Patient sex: M
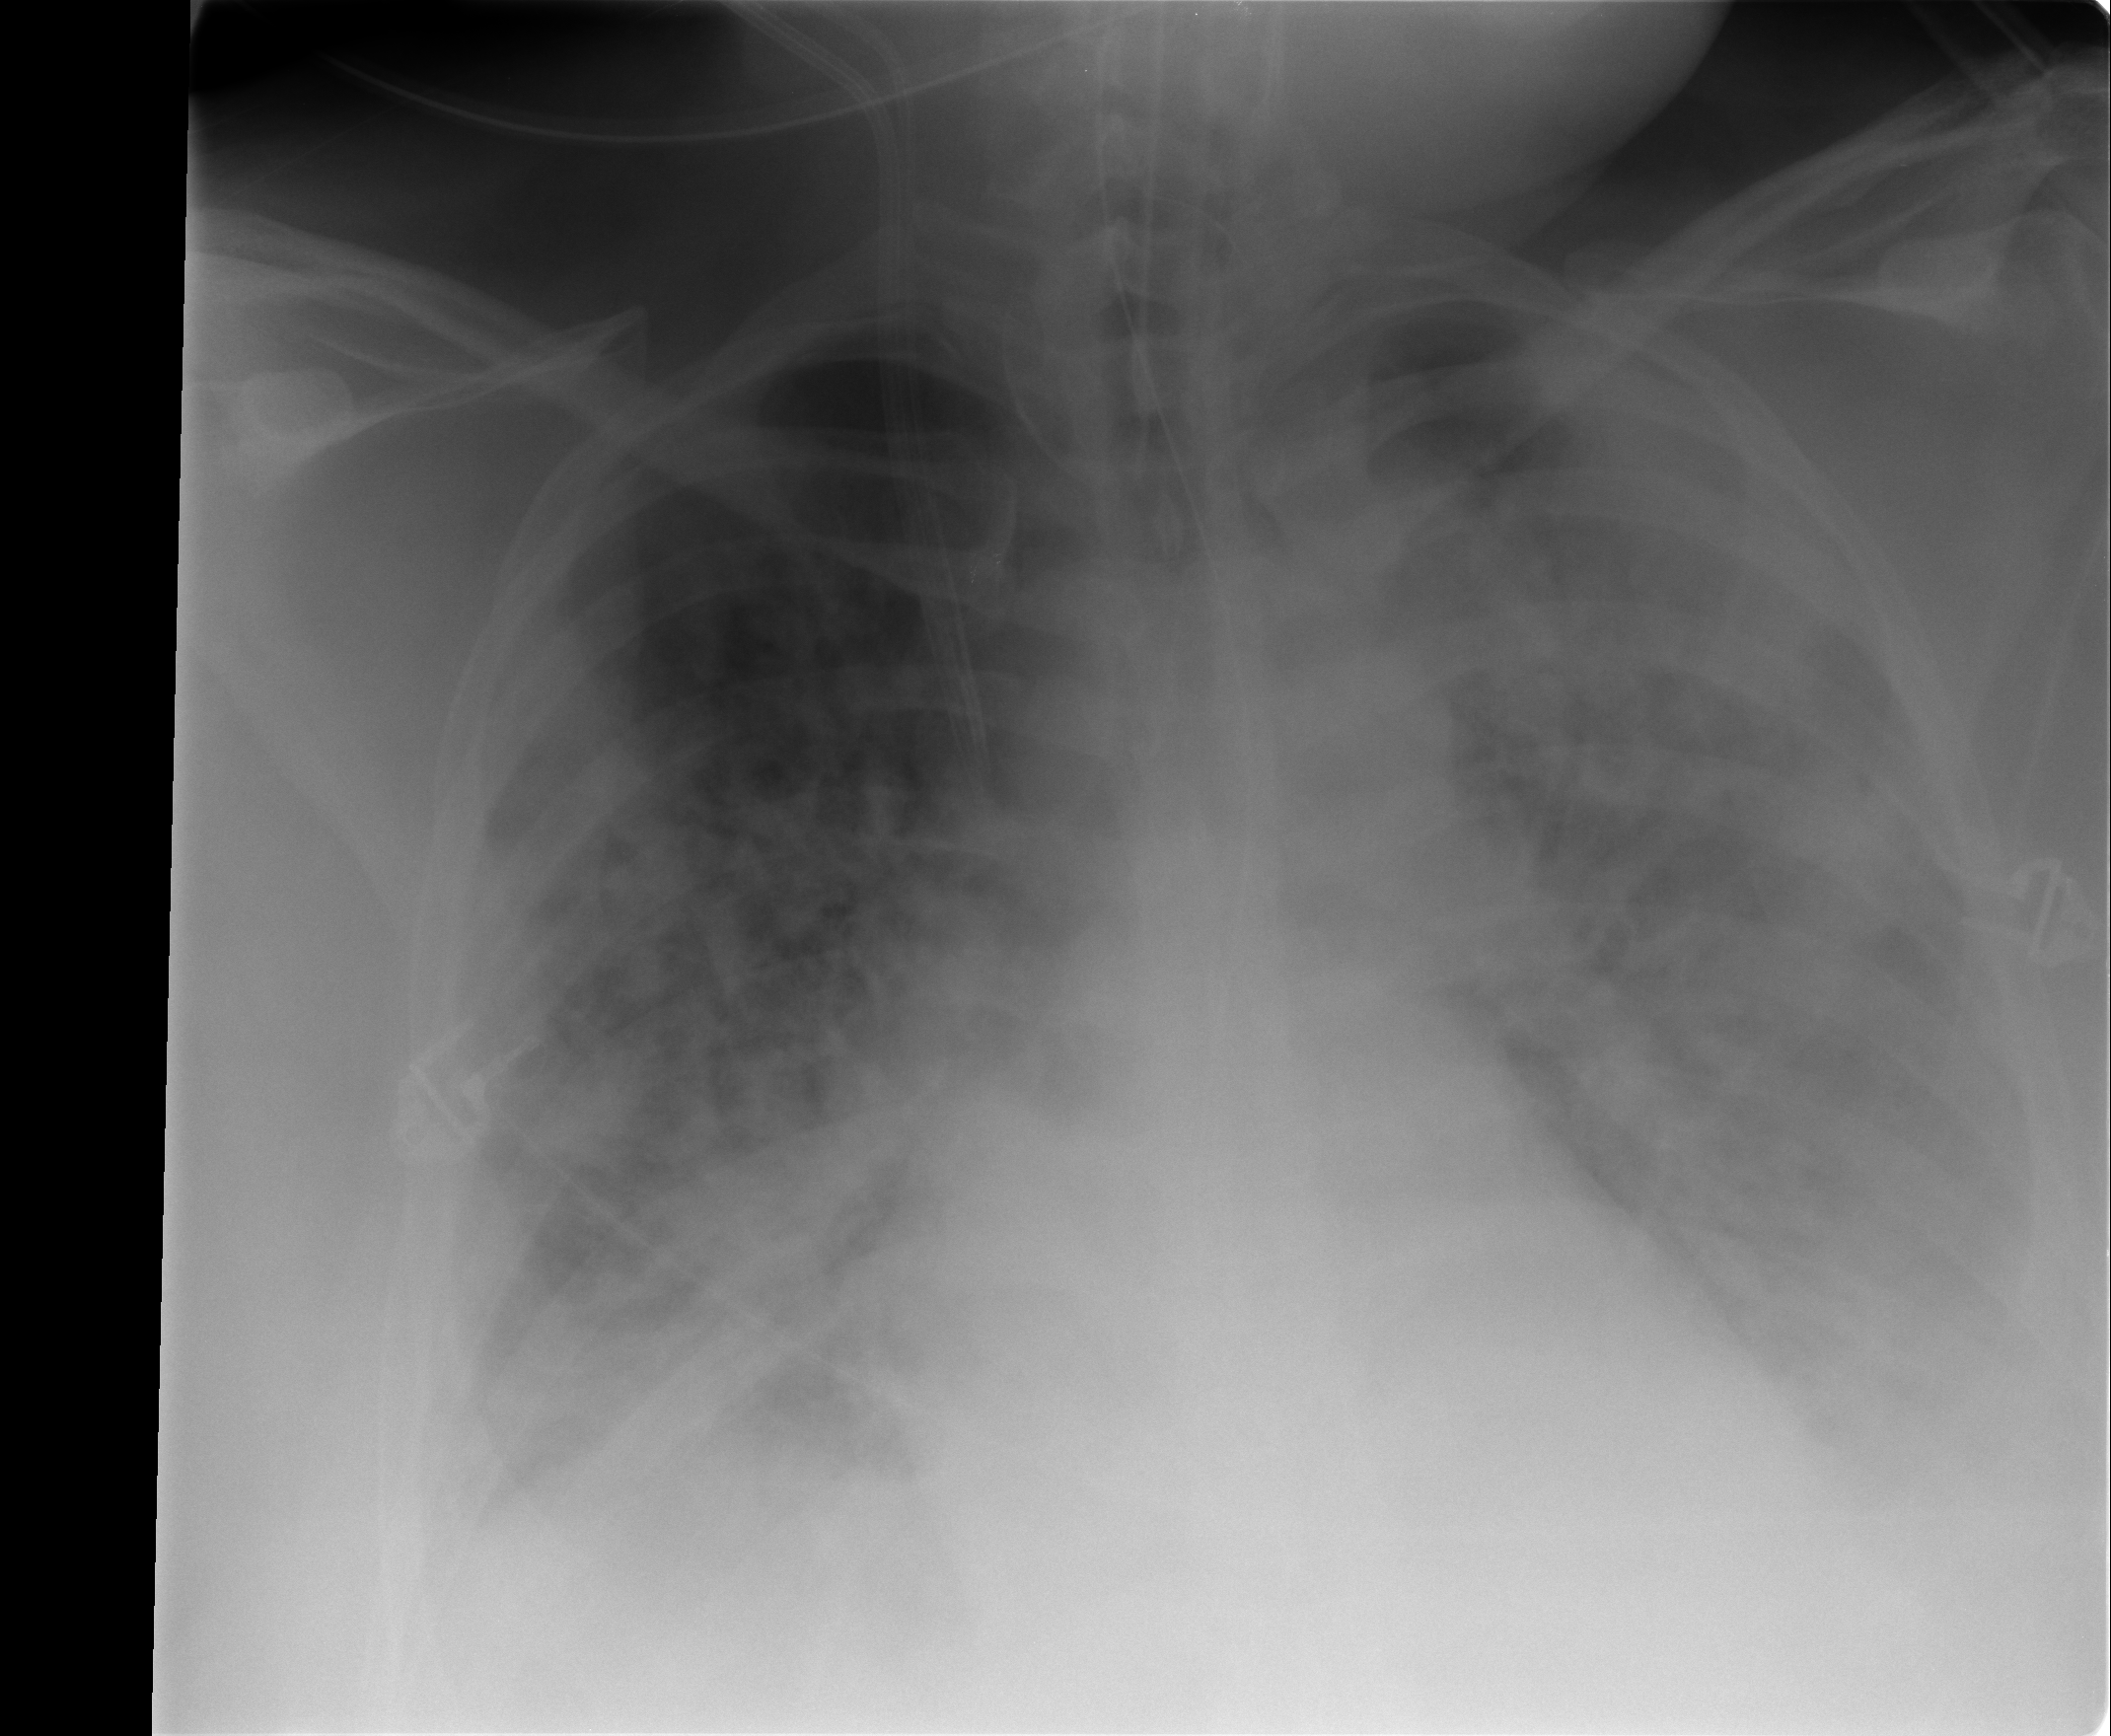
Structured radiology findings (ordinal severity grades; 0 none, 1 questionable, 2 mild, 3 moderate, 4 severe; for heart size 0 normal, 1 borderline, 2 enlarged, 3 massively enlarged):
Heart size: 2
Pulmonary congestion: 3
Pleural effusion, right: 2
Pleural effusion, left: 3
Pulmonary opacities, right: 4
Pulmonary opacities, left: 4
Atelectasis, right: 4
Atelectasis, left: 4